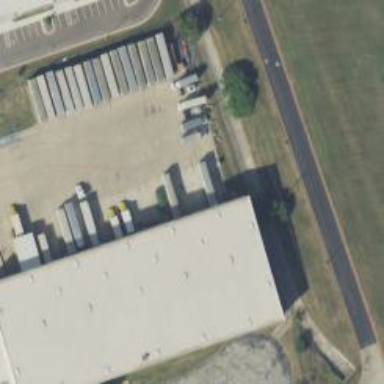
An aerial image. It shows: Warehouse building.